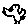
Label: bird